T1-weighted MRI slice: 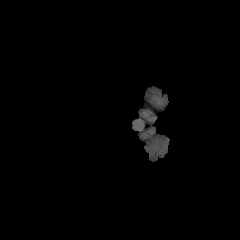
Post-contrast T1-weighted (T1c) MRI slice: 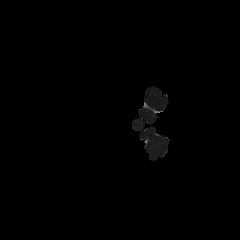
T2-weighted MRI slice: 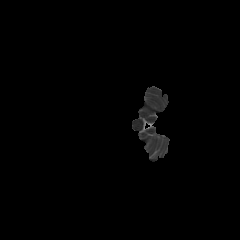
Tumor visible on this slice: no